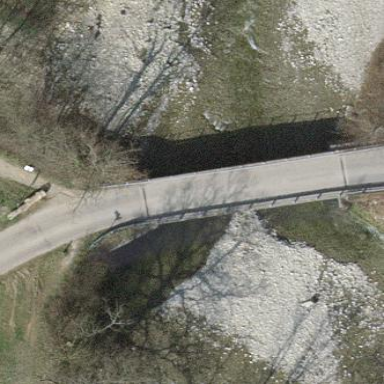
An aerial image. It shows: Man-made bridge.